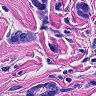
Metastatic tissue present: yes